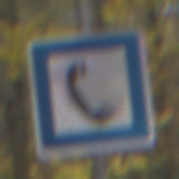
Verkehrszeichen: Fernsprecher
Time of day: MorningAfternoon
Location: Outdoor (Nature)
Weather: Overcast
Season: Autumn
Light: Natural